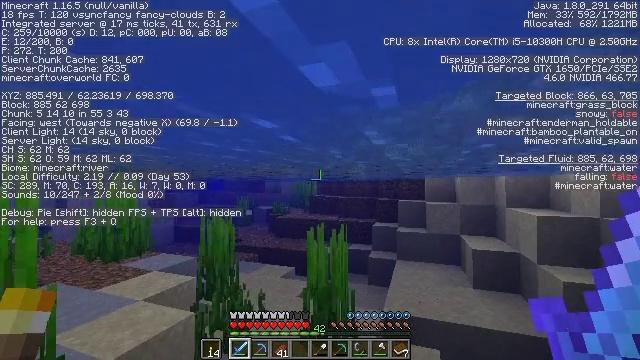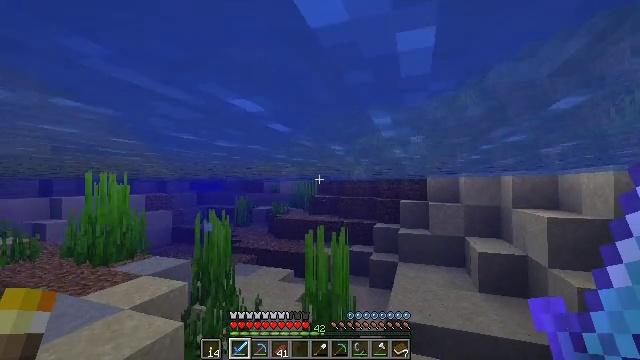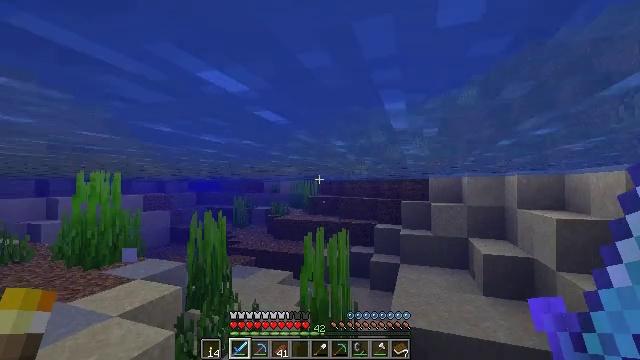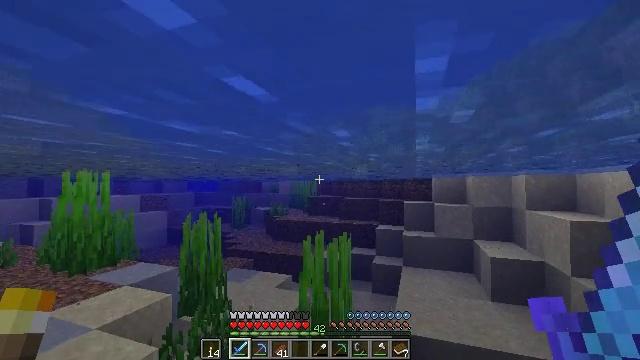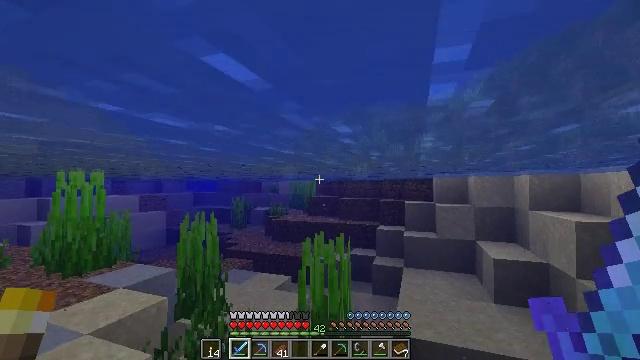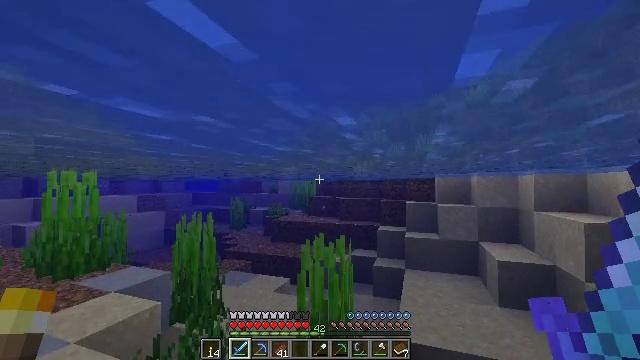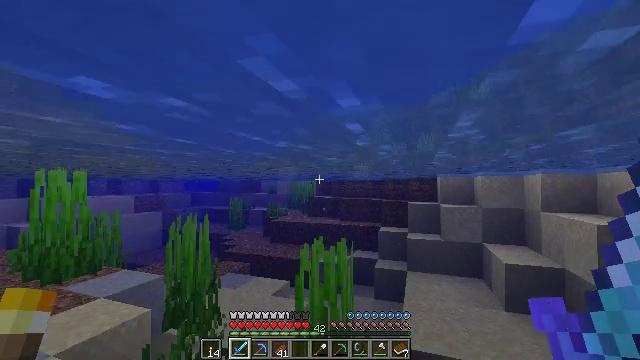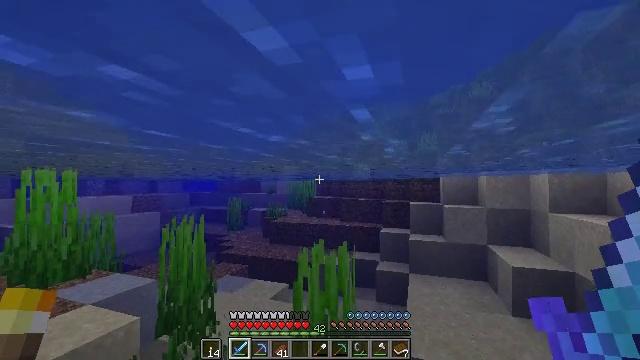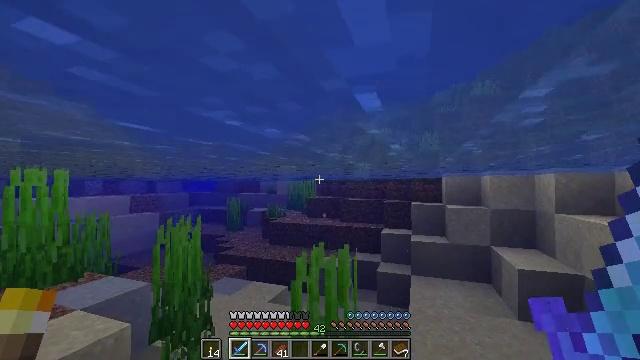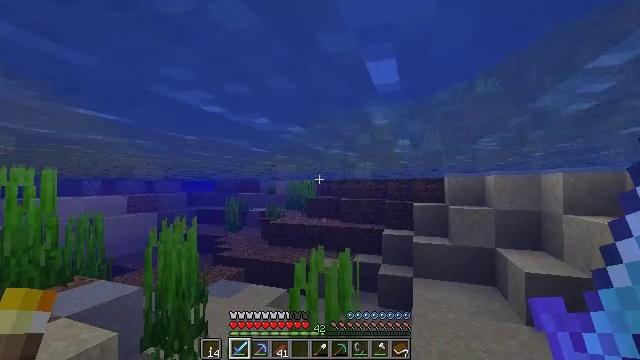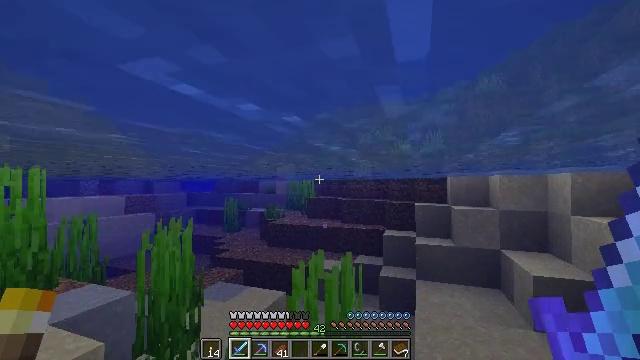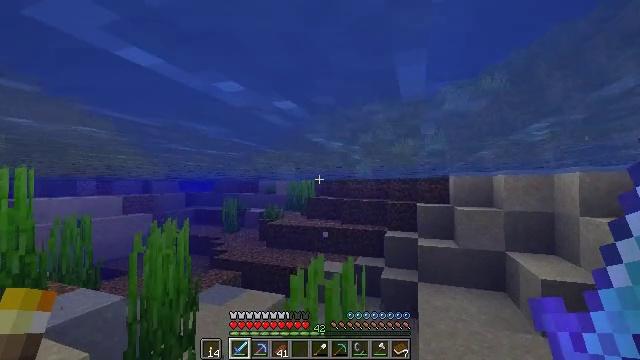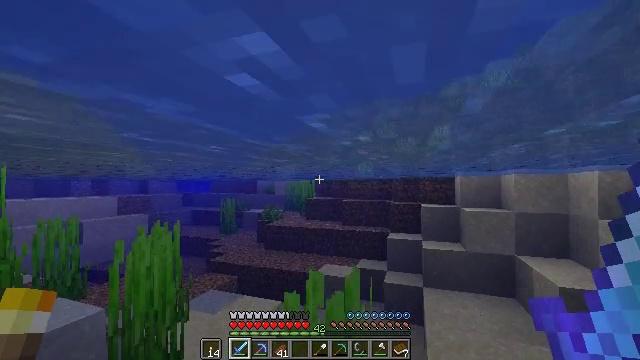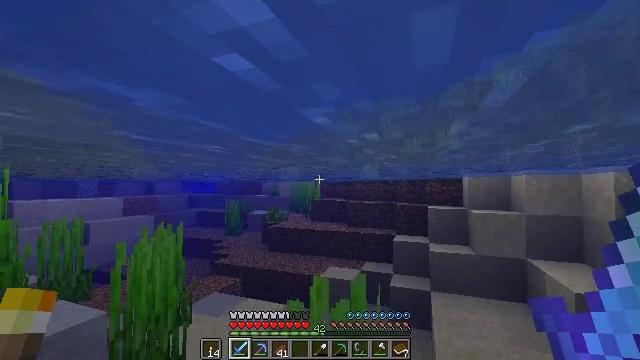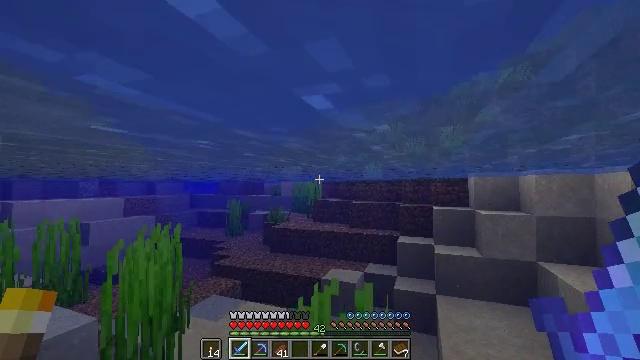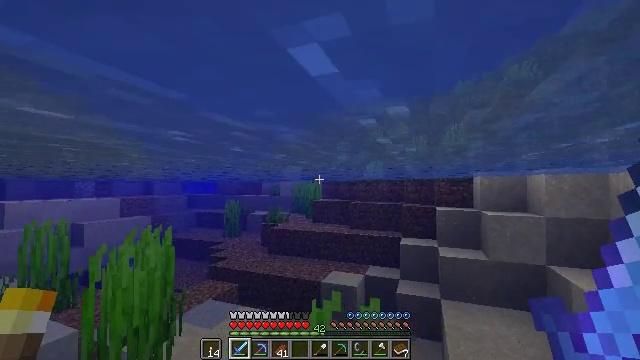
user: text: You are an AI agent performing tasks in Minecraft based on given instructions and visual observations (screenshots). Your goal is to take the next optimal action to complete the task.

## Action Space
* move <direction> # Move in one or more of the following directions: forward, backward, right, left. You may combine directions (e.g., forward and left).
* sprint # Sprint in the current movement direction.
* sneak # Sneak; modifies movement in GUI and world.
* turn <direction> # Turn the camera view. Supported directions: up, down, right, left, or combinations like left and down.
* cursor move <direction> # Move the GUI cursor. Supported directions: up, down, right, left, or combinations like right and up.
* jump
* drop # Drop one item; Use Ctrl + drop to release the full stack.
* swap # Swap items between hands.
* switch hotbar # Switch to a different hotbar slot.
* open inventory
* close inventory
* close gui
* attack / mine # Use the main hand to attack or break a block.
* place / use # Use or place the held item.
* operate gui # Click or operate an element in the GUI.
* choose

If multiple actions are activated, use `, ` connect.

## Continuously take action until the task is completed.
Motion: motion action
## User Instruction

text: Attack the enchanting table to collect it.
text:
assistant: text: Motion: move forward, sprint
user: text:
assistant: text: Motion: move forward, sprint
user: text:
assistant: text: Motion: move forward, sprint
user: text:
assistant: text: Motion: move forward, sprint
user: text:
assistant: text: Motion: move forward, sprint
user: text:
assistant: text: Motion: move forward, sprint
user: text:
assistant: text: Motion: move forward, sprint
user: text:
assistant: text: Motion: move forward, sprint
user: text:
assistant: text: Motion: move forward, sprint
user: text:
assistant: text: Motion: move forward, sprint
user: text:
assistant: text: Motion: move forward, sprint
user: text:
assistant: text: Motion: move forward, sprint
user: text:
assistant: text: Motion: move forward, sprint, turn left
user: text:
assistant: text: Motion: move forward, sprint
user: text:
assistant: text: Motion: move forward, sprint
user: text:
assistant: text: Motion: move forward, sprint
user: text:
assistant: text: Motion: move forward, sprint, switch to hotbar 3
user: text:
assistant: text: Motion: move forward, sprint, switch to hotbar 3
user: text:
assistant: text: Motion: move forward, sprint, switch to hotbar 3
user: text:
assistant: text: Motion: move forward, sprint
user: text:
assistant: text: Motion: move forward, sprint
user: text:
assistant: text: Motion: move forward, sprint
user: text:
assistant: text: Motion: move forward, sprint
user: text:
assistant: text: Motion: move forward, sprint
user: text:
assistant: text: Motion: move forward, sprint
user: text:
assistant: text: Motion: move forward, sprint
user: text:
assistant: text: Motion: move forward, sprint
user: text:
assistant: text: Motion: move forward, sprint
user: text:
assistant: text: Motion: move forward, sprint
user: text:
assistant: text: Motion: move forward, sprint